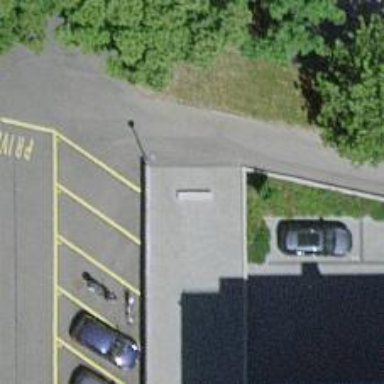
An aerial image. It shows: Block barrier.